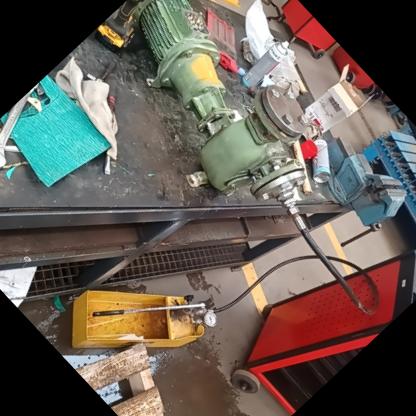
Klasa: inne